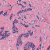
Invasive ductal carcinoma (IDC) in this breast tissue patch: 1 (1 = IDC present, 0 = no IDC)